Question:
what i want is when is when i click on My Repairs all the sub-checkboxes should be enabled..
if My Repairs is disabled the sub check boxes also has to disable..
'''
<table id="tblId" width="500" height="700" border="0" class="even" align="center" bgcolor="#E8F8FF">
<tr>
<td width="49">1
<input name="row[]" type="checkbox" id="1" value="1" <? echo in_array("1", $row) ? "checked" : ''; ?>/>
</td>
<td colspan="3">Active Repairs</td>
</tr>
<tr>
<td>2
<input name="row[]" type="checkbox" id="2" value="2" <? echo in_array("2", $row) ? "checked" : ''; ?> onclick="enab();"/></td>
<td colspan="3">My Repairs</td>
</tr>
<div id="darkLayer" class="darkClass" style="display:none">
<tr>
<td></td>
<td >3
<input name="row[]" type="checkbox" id="3" value="3" <? echo in_array("3", $row) ? "checked" : '';?> /></td>
<td colspan="2">Active Calls</td>
</tr>
</table>
'''
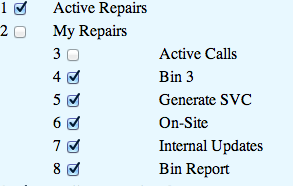
Answer: HTML
'''
<div>
<input id="chkBlue" name="chkBlue" type="checkbox" value="blue" class="checkbox">Blue<br>
<input id="chkGreen" name="chkGreen" type="checkbox" value="green" class="checkbox" checked="true">Green
</div>
<div style="margin-left:20px;"> <input id="chkRed" name="chkMango" type="checkbox" value="Mango" class="checkbox2">Mango<br>
<input id="chkBlue" name="chkOrange" type="checkbox" value="Orange" class="checkbox2">Orange<br>
<input id="chkGreen" name="chkBanana" type="checkbox" value="Banana" class="checkbox2">Banana
</div>
'''
Jquery
'''
$('#chkGreen').change(function () {
if( $('#chkGreen').prop('checked')==true)
$(".checkbox2").attr("disabled", true);
else
$(".checkbox2").attr("disabled", false);
});
if( $('#chkGreen').prop('checked')==true)
$(".checkbox2").attr("disabled", true);
else
$(".checkbox2").attr("disabled", false);
'''
<URL>